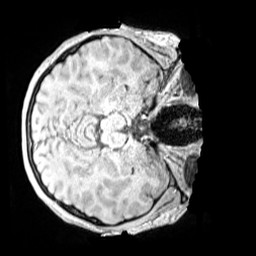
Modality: MP2RAGE
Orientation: axial
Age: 13
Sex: female
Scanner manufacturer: siemens
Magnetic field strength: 3 T
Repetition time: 4 s
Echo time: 0.00299 s